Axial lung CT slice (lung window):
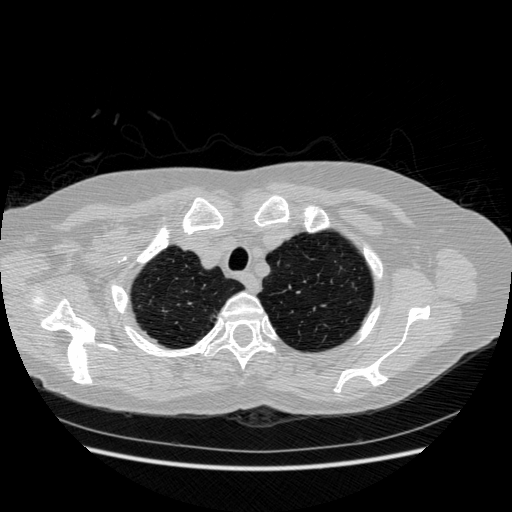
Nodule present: no